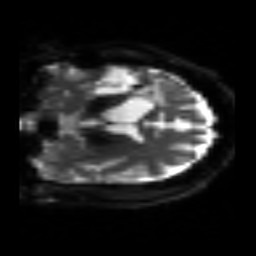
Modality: sbref
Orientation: coronal
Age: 42
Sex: male
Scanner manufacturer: siemens
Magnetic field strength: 3 T
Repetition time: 3.2 s
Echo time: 0.081 s